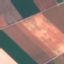
Land use / land cover: AnnualCrop